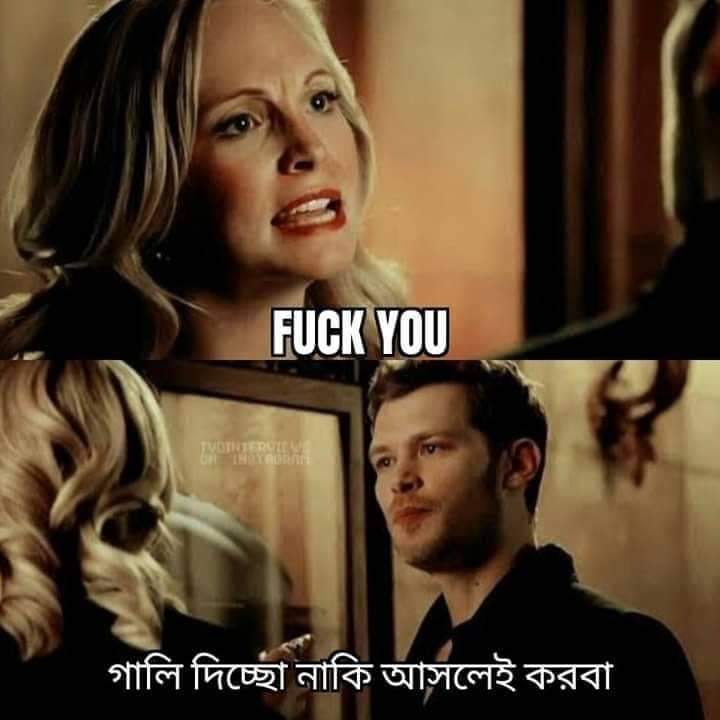
Caption: FUCK YOU    গালি দিচ্ছো নাকি আসলেই করবা
Label: hate